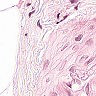
Metastatic tissue present: no